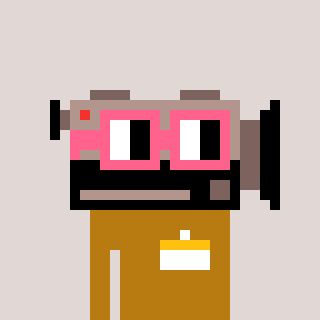
a pixel art character with square pink glasses, a camcorder-shaped head and a gold-colored body on a warm background